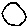
Label: moon